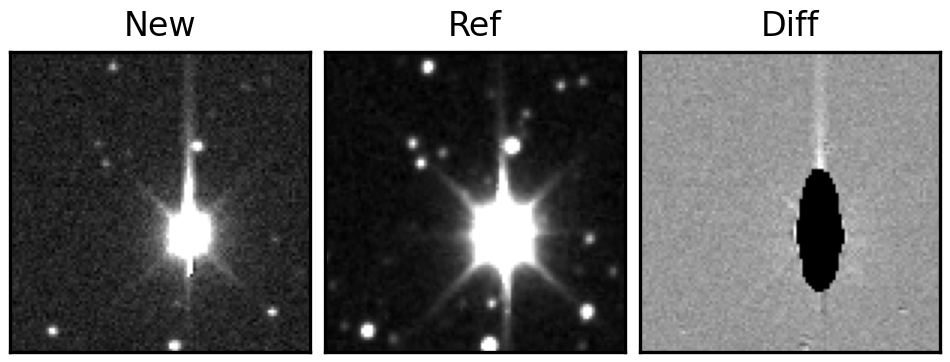
Label: bogus